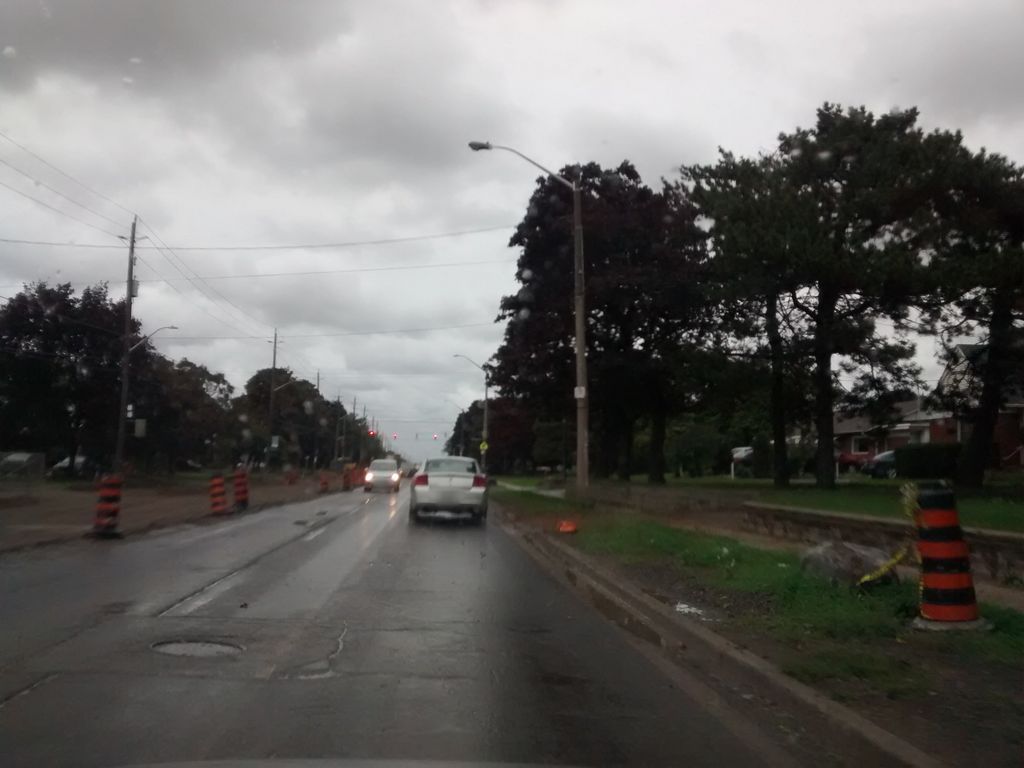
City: hamilton